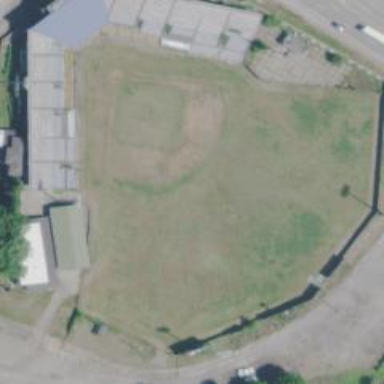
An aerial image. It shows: Baseball pitch for leisure land.